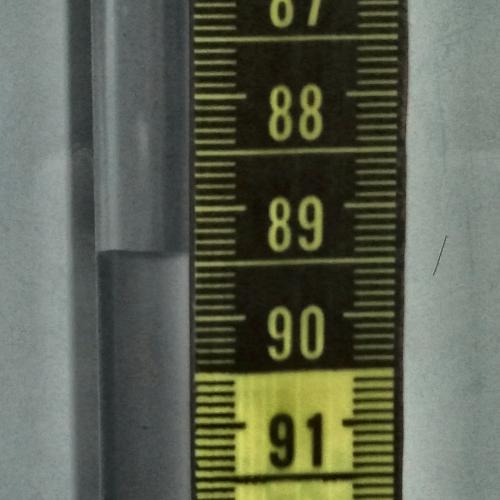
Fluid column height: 89.4 cm